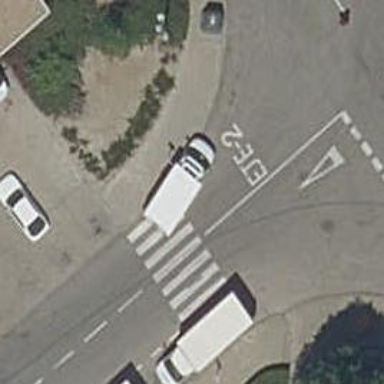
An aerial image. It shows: Zebra crossing on footway.